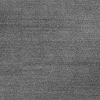
Atmospheric dust classification: dusty